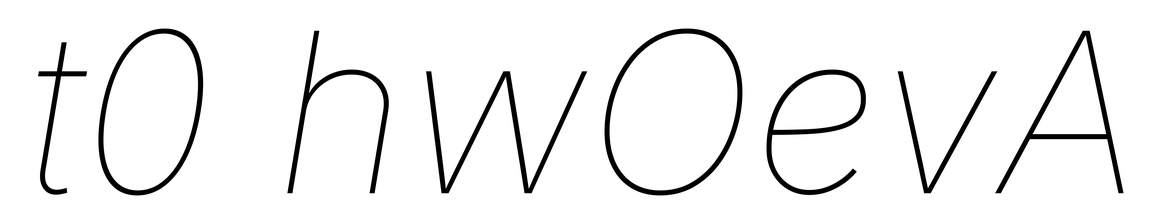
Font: Inter-Italic_Thin_Italic